Chest X-ray. View position: AP
Patient age: 44
Patient sex: F
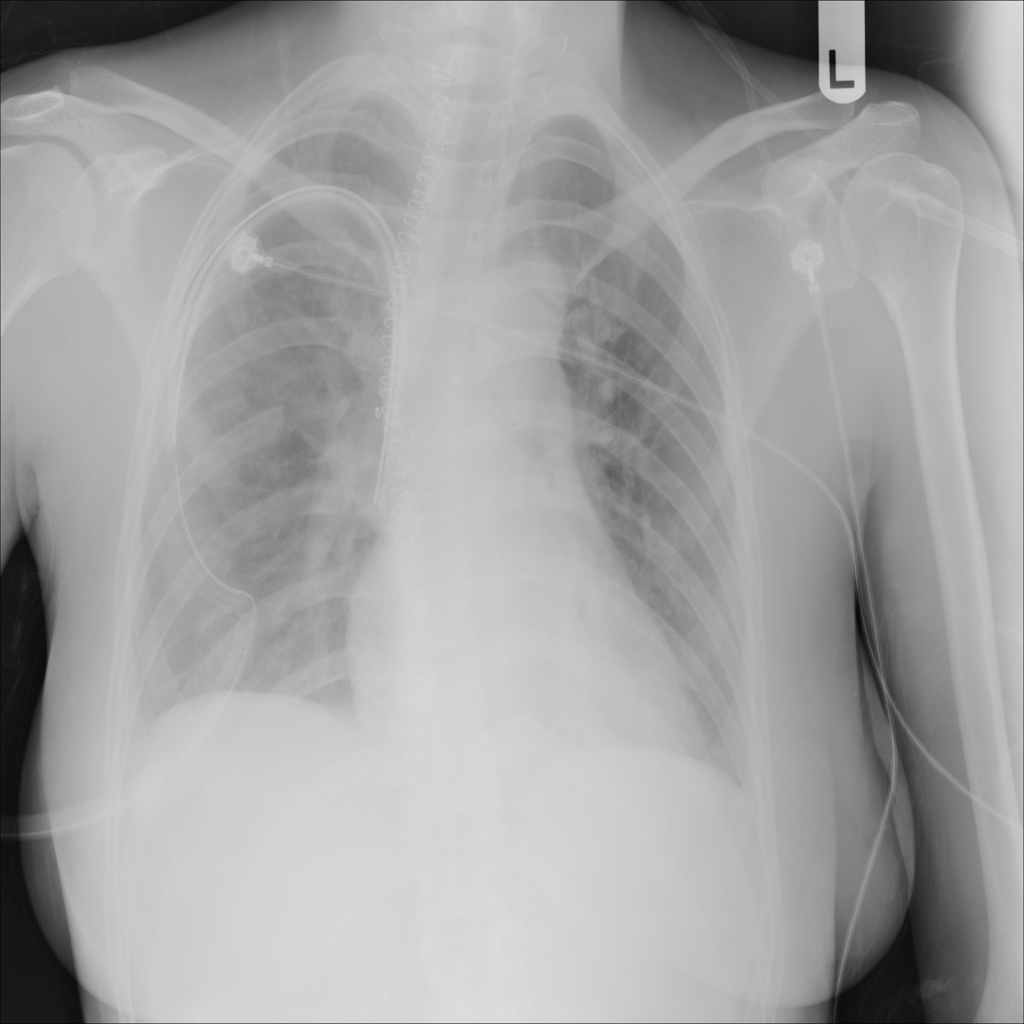
Finding: Pneumothorax